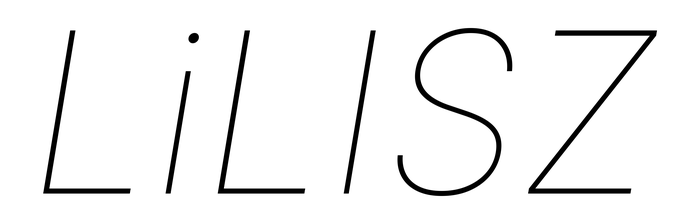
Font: Inter-Italic_Thin_Italic